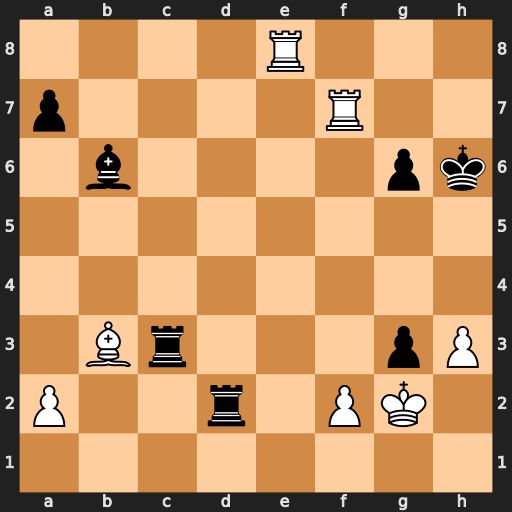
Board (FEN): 4R3/p4R2/1b4pk/8/8/1Br3pP/P2r1PK1/8
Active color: w
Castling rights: -
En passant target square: -
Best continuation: Rh8+ Kg5 h4+ Kg4 Be6#